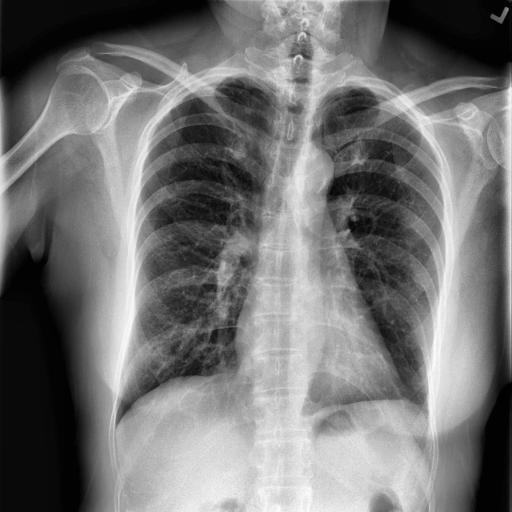
Finding: NORMAL